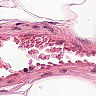
Metastatic tissue present: no